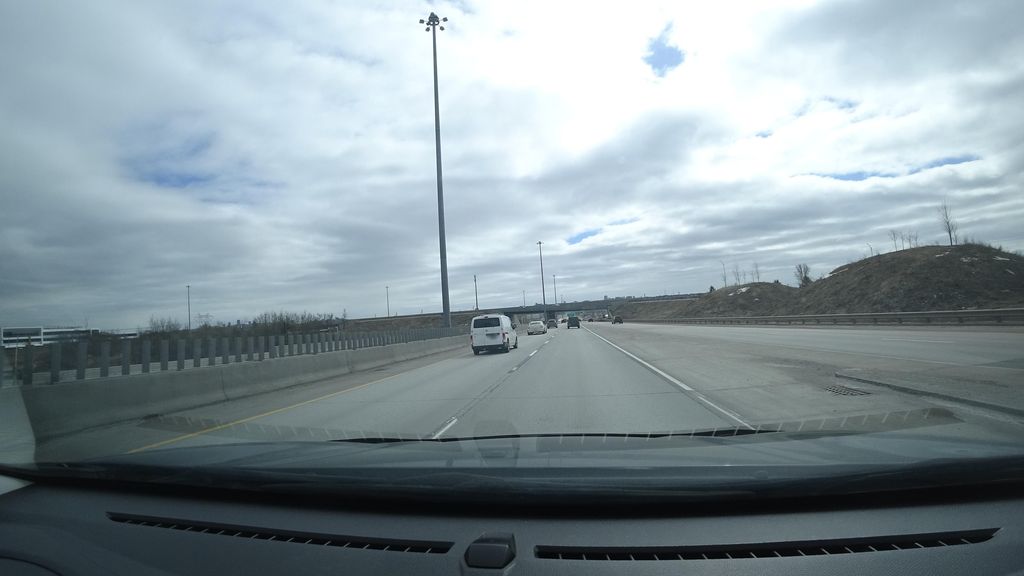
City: quebec_city